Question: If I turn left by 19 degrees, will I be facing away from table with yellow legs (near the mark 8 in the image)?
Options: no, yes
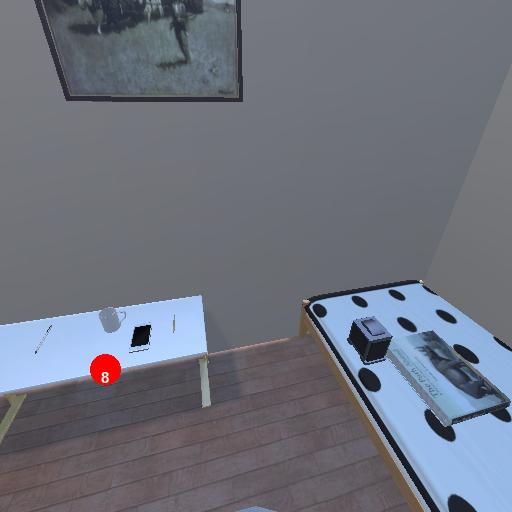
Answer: no